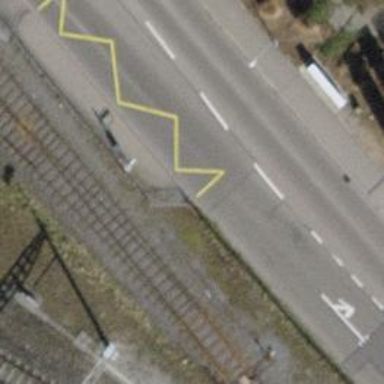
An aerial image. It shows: Platform for public transport is situated by the road.